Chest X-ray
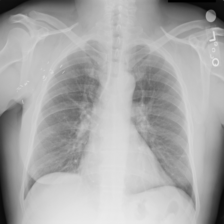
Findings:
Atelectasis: positive
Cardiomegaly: negative
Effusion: negative
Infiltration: negative
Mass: negative
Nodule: negative
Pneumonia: negative
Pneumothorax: negative
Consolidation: negative
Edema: negative
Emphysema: negative
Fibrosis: negative
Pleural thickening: negative
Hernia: negative